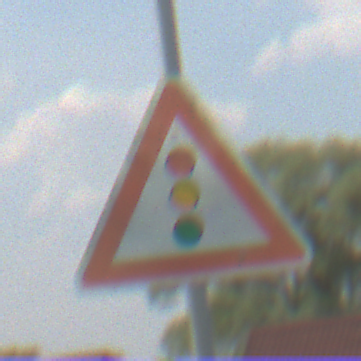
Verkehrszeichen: Lichtzeichenanlage
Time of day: MorningAfternoon
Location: Outdoor (Nature)
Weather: PartlyCloudy
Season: NotSpecified
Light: Natural